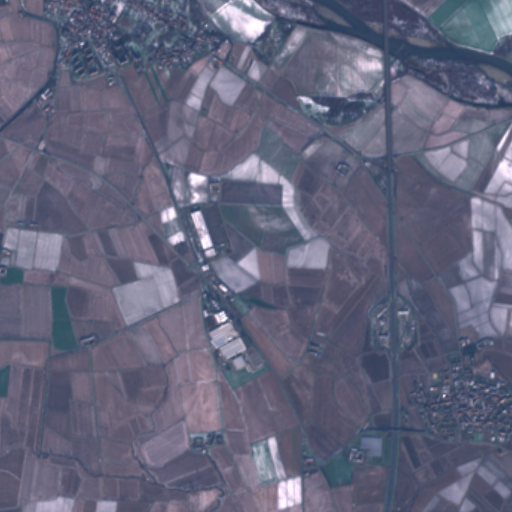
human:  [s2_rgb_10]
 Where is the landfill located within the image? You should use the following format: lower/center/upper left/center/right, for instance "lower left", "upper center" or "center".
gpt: The landfill is located in the upper right of the image.
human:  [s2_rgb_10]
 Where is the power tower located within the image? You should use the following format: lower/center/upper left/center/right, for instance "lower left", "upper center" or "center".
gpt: The power tower is located in the lower of the image.
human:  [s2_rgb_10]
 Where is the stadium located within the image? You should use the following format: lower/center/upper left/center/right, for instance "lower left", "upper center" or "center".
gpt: The stadium is located in the upper left of the image.
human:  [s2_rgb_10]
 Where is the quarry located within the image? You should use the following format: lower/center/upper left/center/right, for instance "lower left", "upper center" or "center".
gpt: There is no quarry in the image.